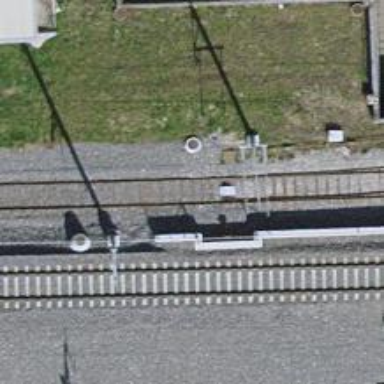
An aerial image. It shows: Railway switch.